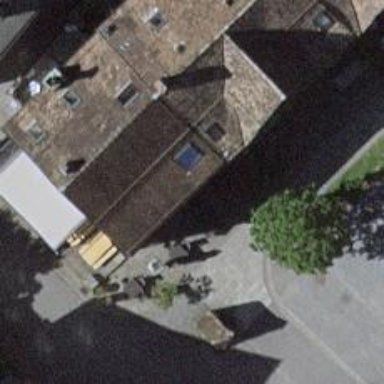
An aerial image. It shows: Bar.